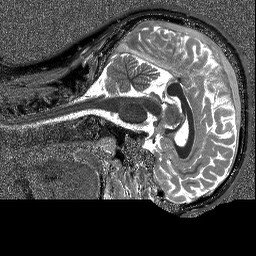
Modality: T1map
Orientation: sagittal
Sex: male